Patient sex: M
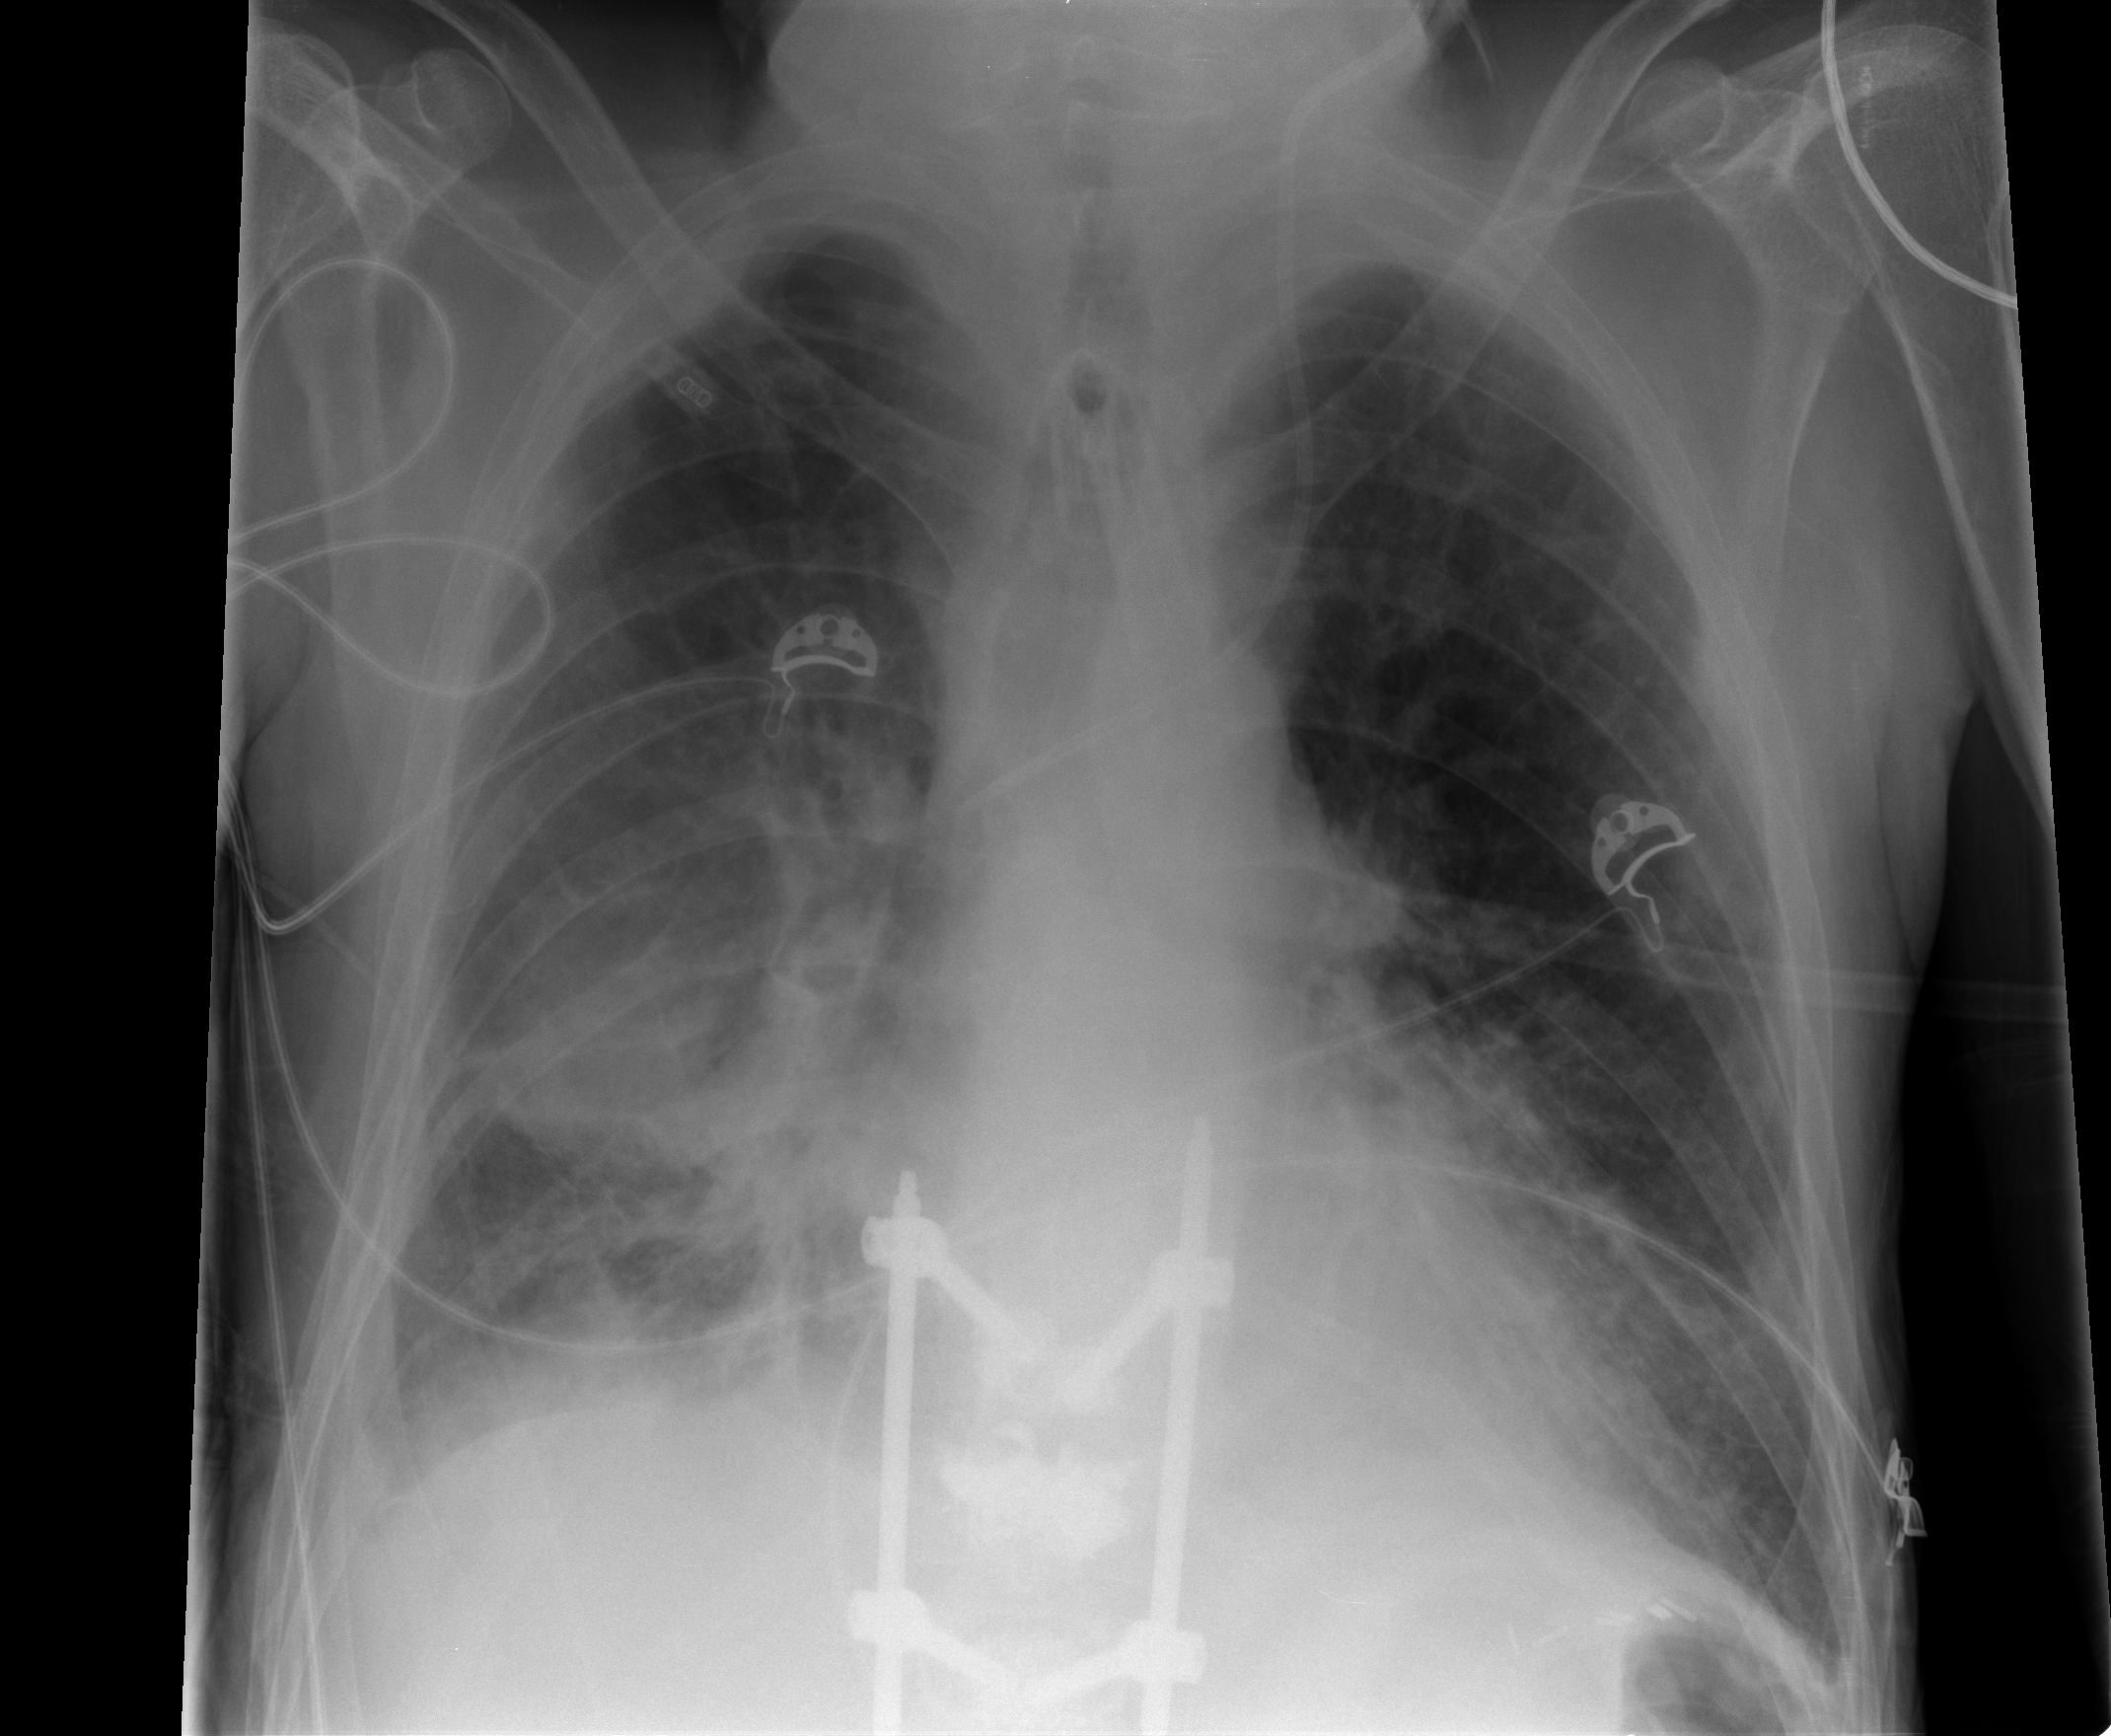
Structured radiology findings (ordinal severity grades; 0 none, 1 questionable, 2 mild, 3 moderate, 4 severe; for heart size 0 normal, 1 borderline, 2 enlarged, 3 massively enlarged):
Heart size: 0
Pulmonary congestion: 2
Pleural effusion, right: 2
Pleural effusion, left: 0
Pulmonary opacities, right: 2
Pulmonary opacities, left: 0
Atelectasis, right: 2
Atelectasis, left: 0